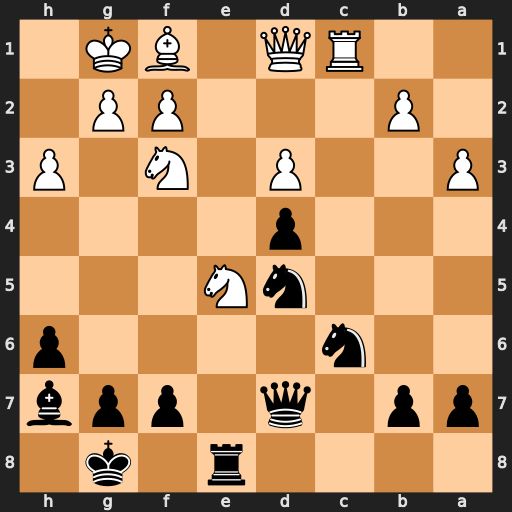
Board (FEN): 4r1k1/pp1q1ppb/2n4p/3nN3/3p4/P2P1N1P/1P3PP1/2RQ1BK1
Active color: b
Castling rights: -
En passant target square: -
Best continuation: Nxe5 Nxe5 Rxe5